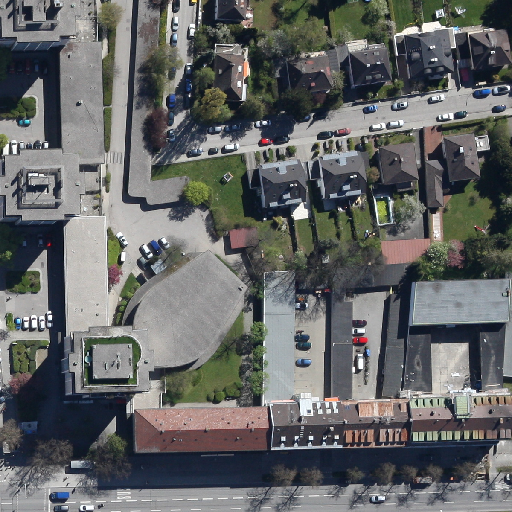
Referring expression: bikeway